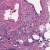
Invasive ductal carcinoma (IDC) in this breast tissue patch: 1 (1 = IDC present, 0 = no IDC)